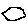
Label: hexagon